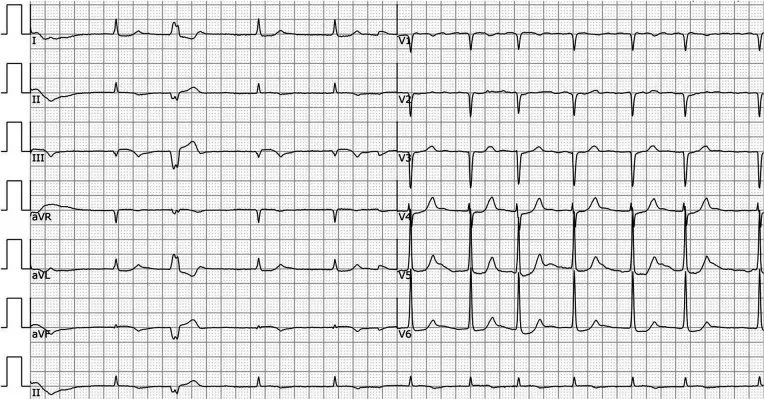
ECG after the procedure. ECG showing AF, and premature ventricular beats.
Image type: electrography (ekg)